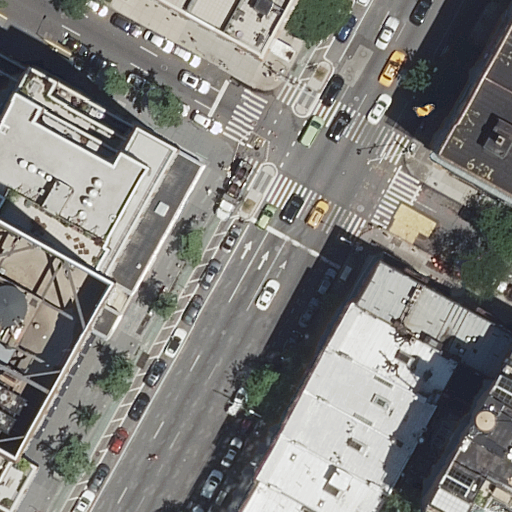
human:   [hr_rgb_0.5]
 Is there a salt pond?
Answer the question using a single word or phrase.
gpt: no

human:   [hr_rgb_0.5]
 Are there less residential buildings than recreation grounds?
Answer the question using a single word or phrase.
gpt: no

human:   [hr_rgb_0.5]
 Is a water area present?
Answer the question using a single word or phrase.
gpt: no

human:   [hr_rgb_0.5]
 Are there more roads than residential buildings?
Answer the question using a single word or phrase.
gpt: yes

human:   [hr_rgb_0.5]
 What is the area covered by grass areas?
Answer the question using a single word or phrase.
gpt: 0m2

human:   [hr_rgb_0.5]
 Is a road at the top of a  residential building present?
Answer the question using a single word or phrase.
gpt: yes

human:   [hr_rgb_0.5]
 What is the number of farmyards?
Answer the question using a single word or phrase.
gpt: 0

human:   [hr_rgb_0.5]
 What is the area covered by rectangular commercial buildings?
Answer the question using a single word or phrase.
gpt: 0m2

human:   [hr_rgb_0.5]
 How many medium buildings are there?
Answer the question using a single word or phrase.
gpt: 8

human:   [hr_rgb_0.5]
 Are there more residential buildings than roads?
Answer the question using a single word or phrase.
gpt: no

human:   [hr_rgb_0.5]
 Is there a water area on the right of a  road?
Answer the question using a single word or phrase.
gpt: no

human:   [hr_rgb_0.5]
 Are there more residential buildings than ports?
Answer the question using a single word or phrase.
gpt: yes

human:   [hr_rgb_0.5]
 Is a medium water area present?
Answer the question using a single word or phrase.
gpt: no

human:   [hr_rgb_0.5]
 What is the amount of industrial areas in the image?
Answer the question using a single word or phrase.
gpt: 0

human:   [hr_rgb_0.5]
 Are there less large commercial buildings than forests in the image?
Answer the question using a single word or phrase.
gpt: no

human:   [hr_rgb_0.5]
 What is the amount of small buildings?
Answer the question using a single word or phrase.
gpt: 2

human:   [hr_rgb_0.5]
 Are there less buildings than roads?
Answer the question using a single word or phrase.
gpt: yes

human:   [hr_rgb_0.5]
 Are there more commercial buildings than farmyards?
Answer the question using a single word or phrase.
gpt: no

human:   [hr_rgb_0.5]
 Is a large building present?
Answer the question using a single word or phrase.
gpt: yes

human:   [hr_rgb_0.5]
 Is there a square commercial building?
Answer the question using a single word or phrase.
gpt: no

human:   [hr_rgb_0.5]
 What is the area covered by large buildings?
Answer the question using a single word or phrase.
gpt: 1609m2

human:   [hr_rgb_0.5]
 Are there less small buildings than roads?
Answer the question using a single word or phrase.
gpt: yes

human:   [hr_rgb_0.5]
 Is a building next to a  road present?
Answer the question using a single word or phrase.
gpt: yes

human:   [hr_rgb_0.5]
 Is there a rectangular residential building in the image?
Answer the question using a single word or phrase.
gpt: yes

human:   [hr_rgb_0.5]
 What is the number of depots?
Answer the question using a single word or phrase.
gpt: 0

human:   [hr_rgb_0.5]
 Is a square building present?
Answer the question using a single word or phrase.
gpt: no

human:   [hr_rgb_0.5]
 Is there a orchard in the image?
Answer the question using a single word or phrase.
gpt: no

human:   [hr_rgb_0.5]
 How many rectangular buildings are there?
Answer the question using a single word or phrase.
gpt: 9

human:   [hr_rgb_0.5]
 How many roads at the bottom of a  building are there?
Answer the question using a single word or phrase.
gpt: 13

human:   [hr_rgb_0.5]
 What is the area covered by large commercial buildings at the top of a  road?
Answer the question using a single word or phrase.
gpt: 0m2

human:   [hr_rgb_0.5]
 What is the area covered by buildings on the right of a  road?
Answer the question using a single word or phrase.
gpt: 1873m2

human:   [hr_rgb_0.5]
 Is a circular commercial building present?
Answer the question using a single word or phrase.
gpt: no

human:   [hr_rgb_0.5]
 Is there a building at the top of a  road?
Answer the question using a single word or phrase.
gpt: yes

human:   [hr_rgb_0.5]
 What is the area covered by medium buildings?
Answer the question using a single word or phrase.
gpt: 1827m2

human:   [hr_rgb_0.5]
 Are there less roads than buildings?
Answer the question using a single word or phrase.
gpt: no

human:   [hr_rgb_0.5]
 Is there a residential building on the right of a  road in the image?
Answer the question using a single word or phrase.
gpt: yes